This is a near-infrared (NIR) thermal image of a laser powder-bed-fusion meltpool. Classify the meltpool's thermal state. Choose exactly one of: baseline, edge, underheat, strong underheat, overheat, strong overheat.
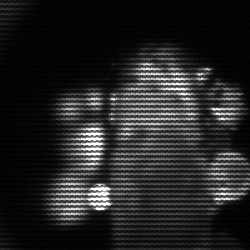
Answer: strong underheat